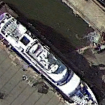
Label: Megayacht